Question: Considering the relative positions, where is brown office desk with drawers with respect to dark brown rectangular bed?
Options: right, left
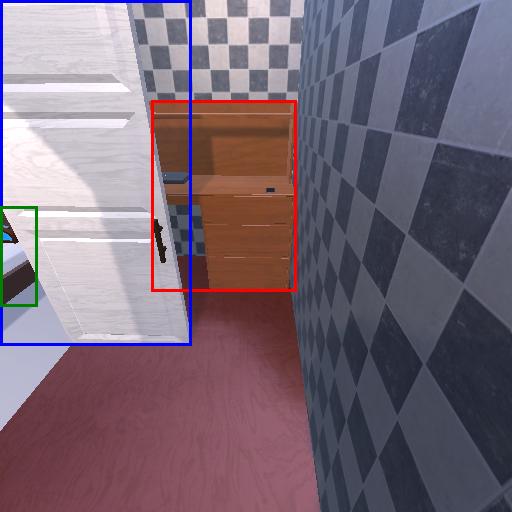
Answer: right